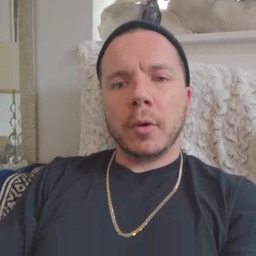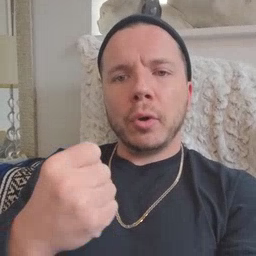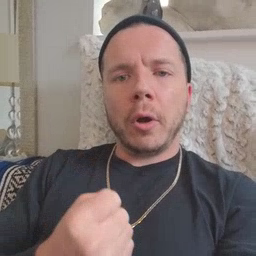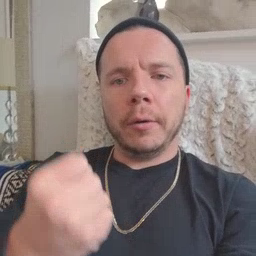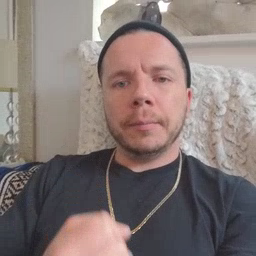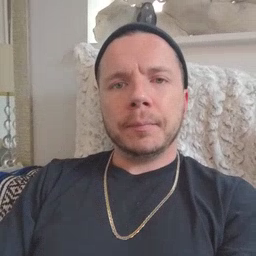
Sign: car